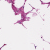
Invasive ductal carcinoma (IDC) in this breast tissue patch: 0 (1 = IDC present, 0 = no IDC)